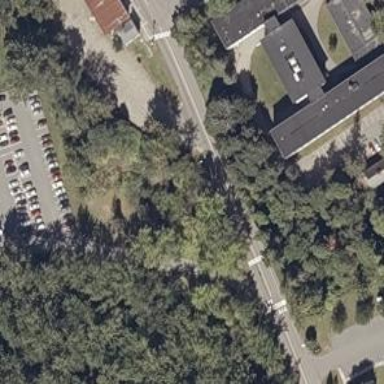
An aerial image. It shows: Unclassified asphalt road with sidewalk on the left side.